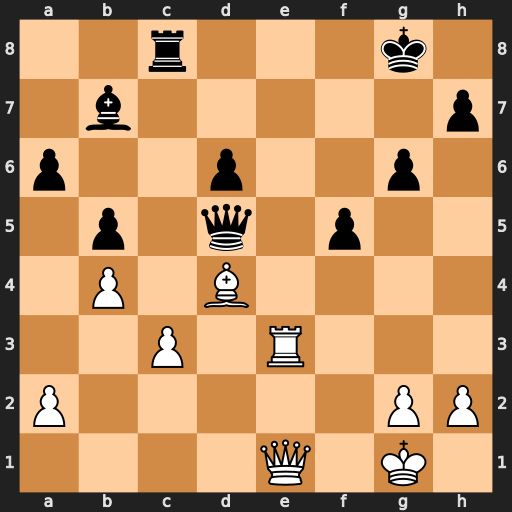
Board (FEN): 2r3k1/1b5p/p2p2p1/1p1q1p2/1P1B4/2P1R3/P5PP/4Q1K1
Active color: w
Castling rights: -
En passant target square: -
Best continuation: Re8+ Kf7 Qe7#